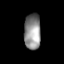
Tissue: skin
Cell type: Epithelial cells
Senescence score: 0.9041
Nuclear area (px): 587
Mean DAPI intensity: 141.33